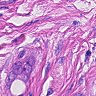
Metastatic tissue present: yes